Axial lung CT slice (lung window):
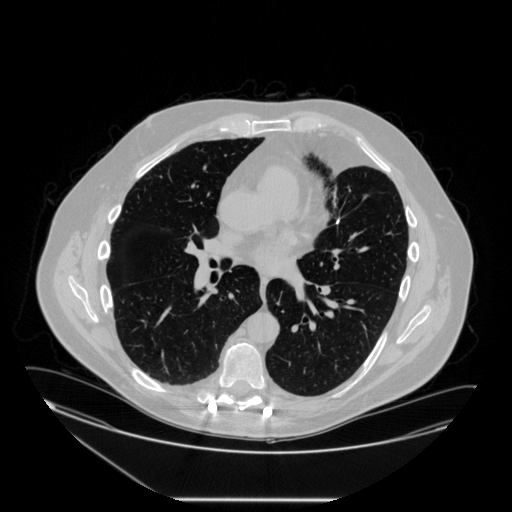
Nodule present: no